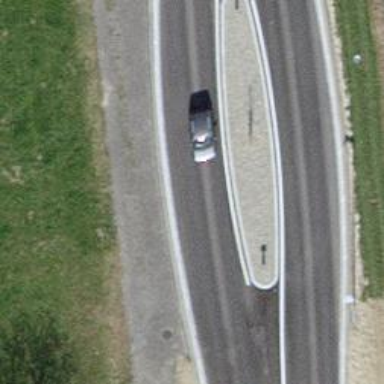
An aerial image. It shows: Secondary road with asphalt surface and dedicated cycle lane.